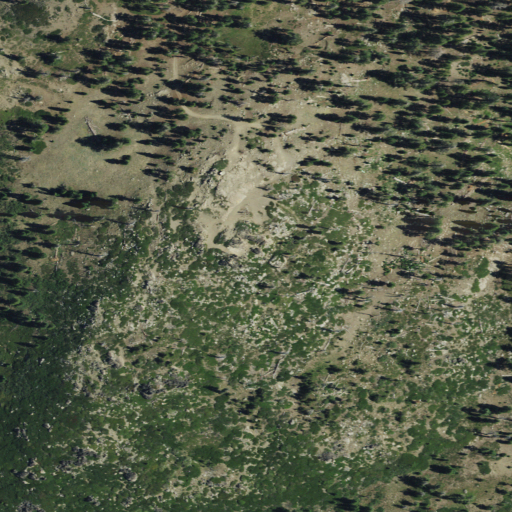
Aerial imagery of mountain in California named Bald Eagle Mountain containing shrub, evergreen forest, and grassland